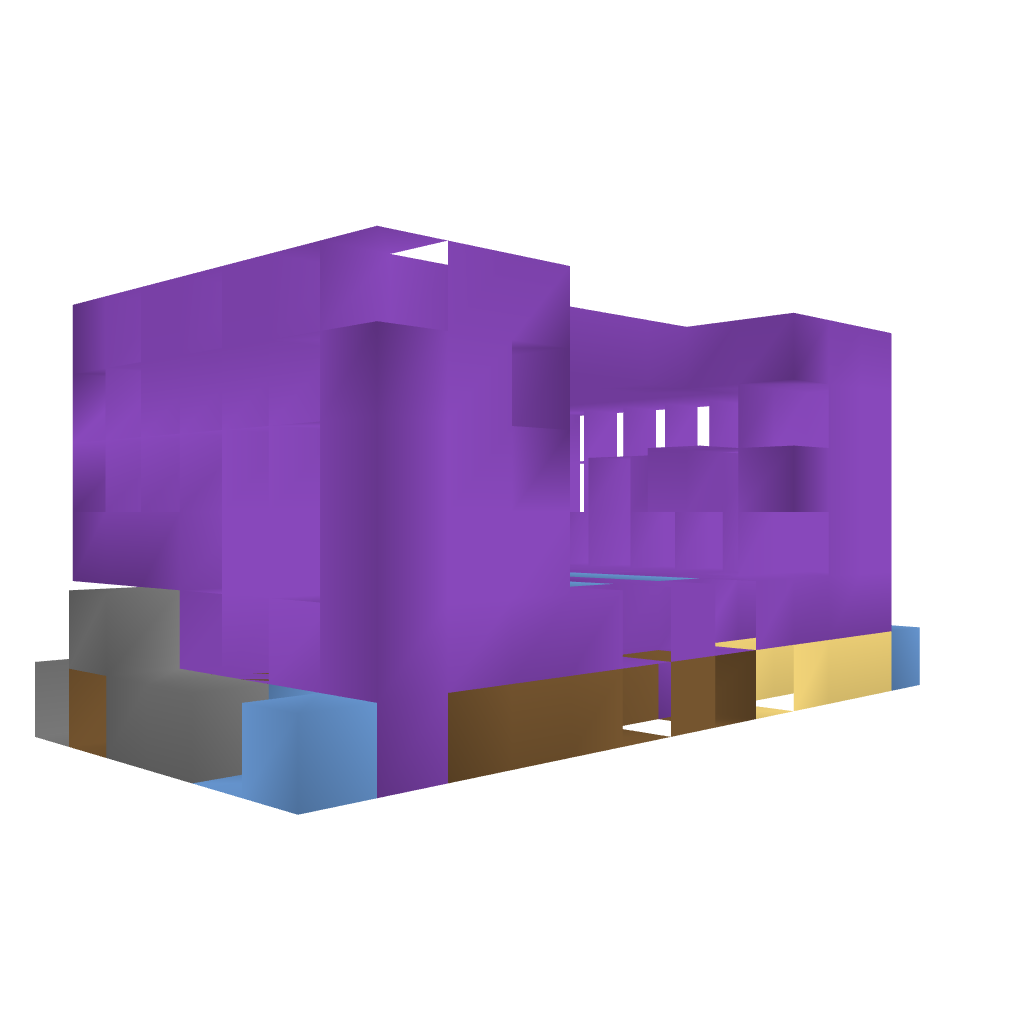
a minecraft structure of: Double TNT Launcher bad low quality